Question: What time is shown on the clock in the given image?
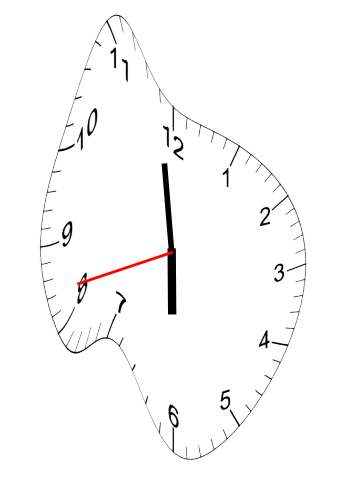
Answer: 05:58:42